Question: I am following the instructions from Microsoft on how to create a new Python function for Azure Functions using Virtual Studio Code:
<URL>
After clicking the option to "Open in current window", VS Code seems stuck on the message:
Creating virtual environment... To skip this step in the future, modify "azureFunctions.createPythonVenv". (1/4) Source: Azure Functions (Extension)
See screenshot below:

Any insight into what I am doing wrong or what am I missing?
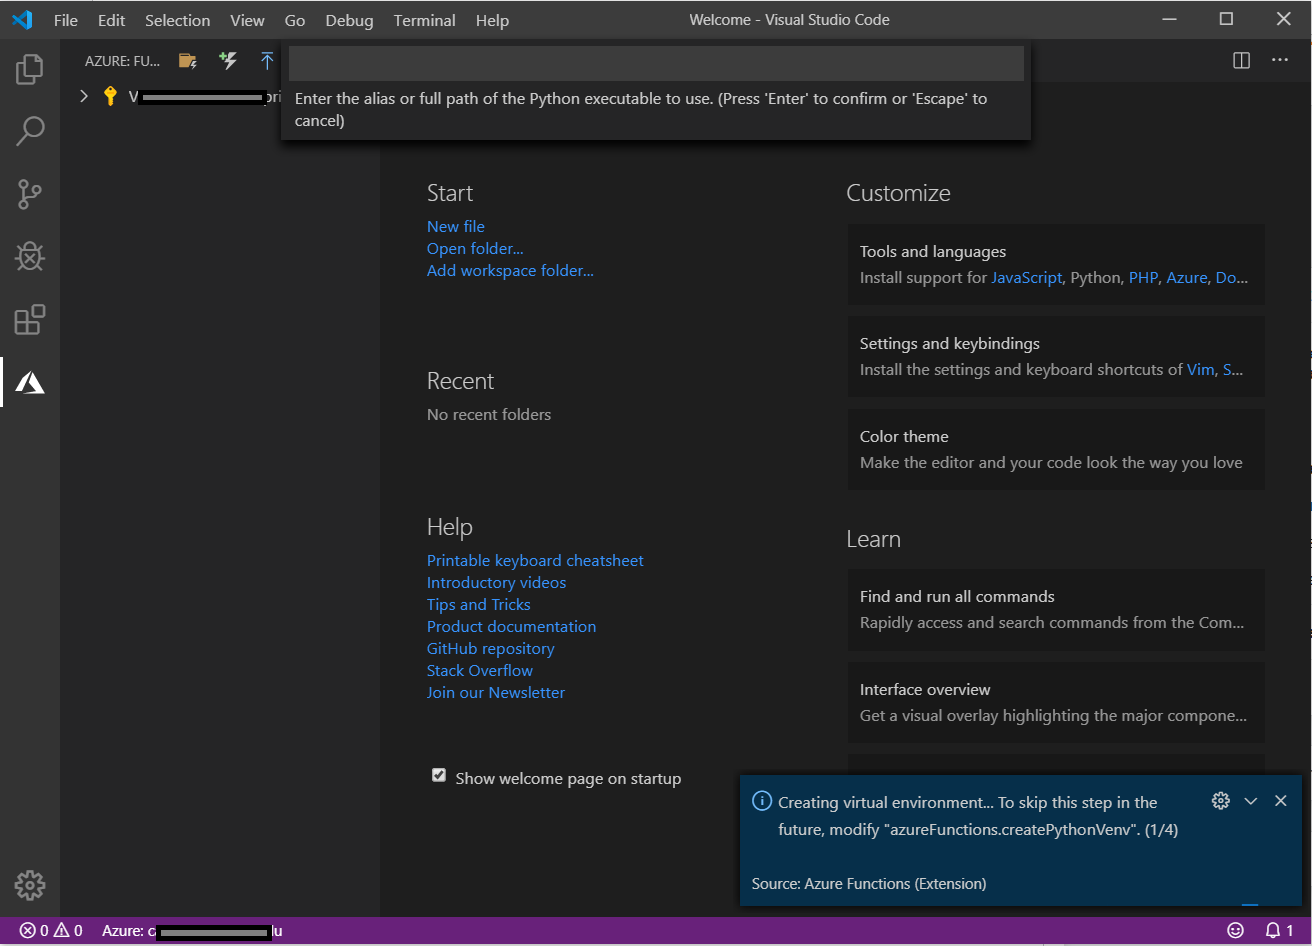
Answer: The following two things helped me solve this problem:
1) I selected a new folder and run the following to create a new virtual environment before clicking on creating a new project:
'''
python -m venv venv
'''
2) I ensured I selected the Python interpreter "Python 3.7.5 64-bit ('venv':venv)" instead of "Python 3.7.5 64-bit". See screenshot:
<URL>